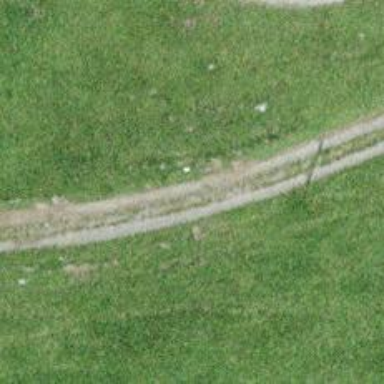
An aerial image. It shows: Gravel track with grade 3 tracktype.